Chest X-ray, PA view. Patient: 44 years old, sex M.
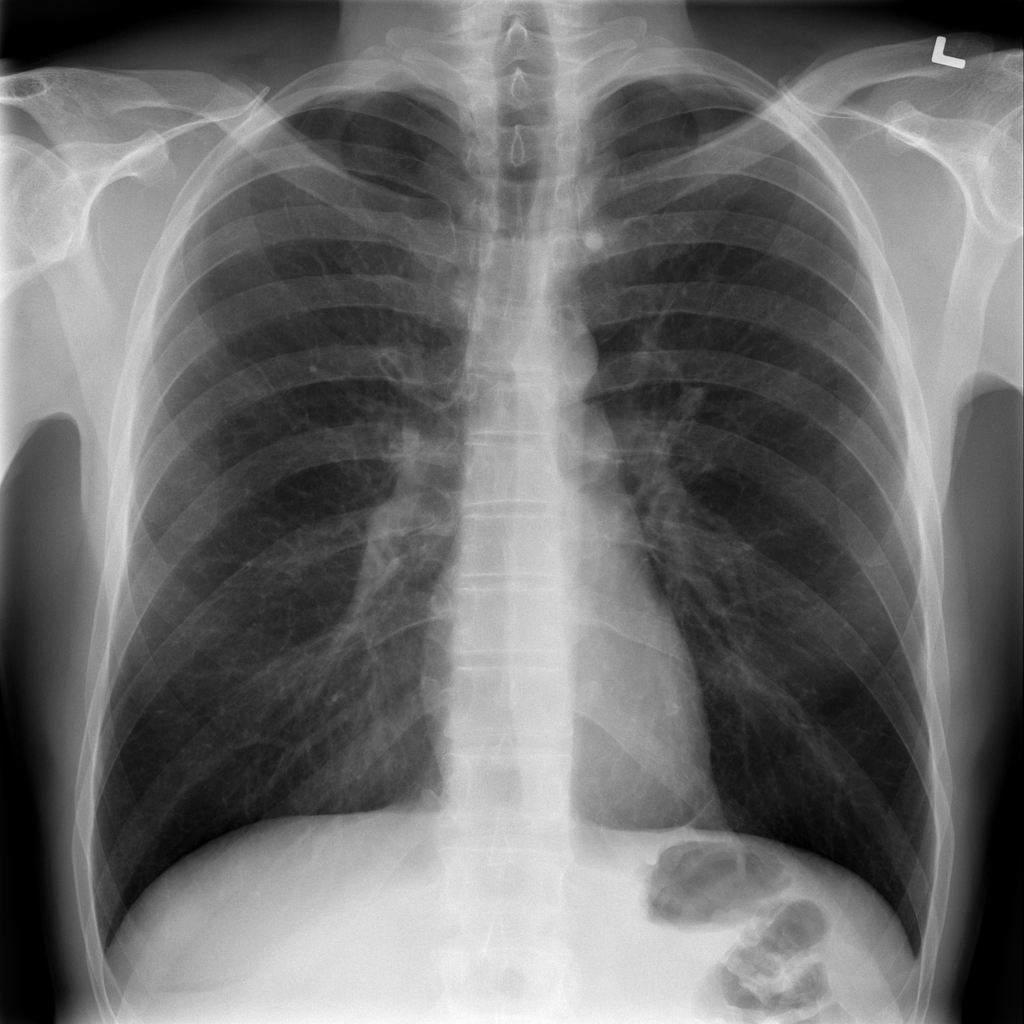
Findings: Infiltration